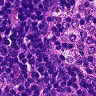
Metastatic tissue present: no